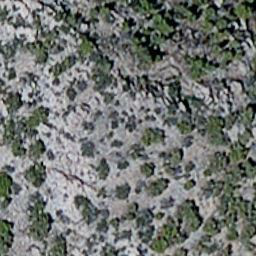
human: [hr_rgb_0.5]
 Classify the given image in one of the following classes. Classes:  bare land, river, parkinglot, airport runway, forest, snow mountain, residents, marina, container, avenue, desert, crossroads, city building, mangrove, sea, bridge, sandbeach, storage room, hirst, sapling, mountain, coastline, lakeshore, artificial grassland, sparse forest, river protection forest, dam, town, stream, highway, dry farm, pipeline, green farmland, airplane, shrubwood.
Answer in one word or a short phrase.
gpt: sparse forest